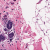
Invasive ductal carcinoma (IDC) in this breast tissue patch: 0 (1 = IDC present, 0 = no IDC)